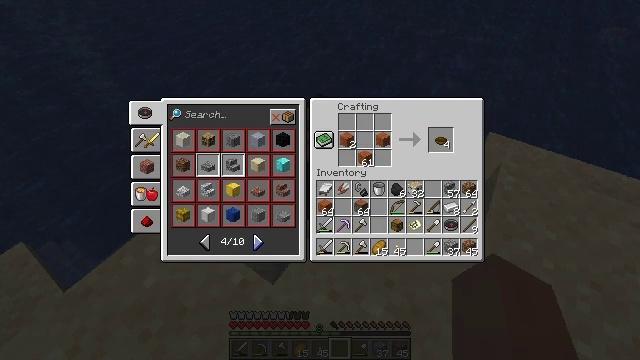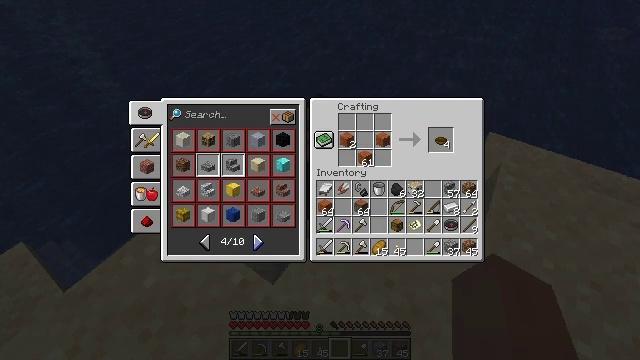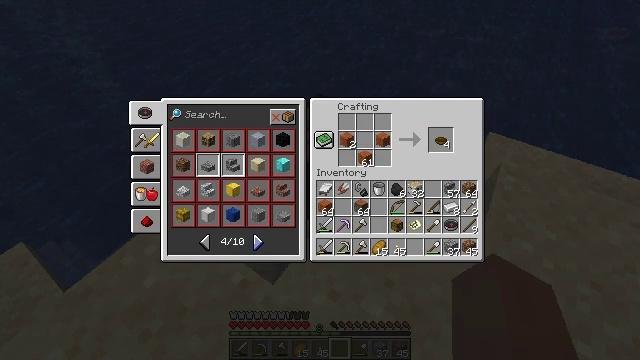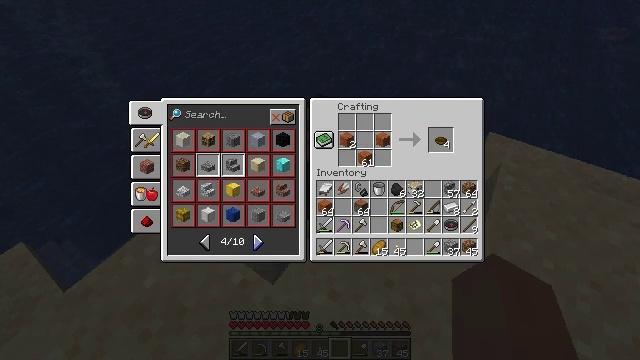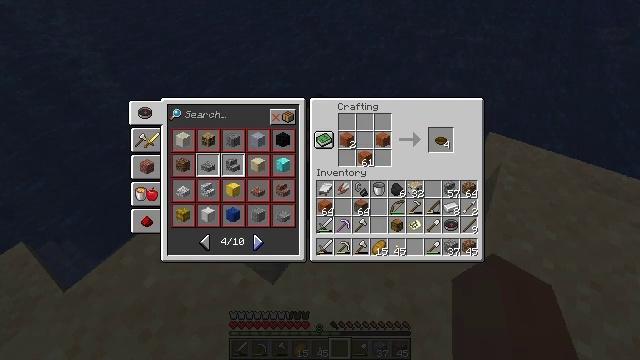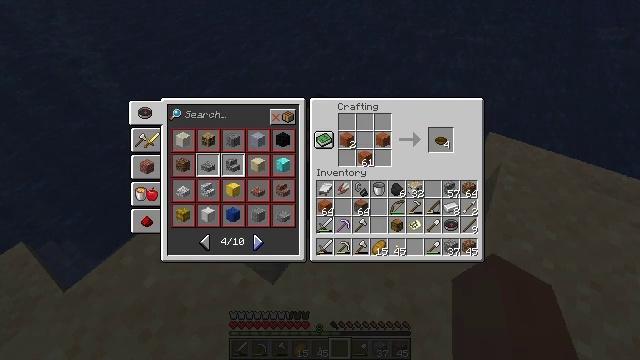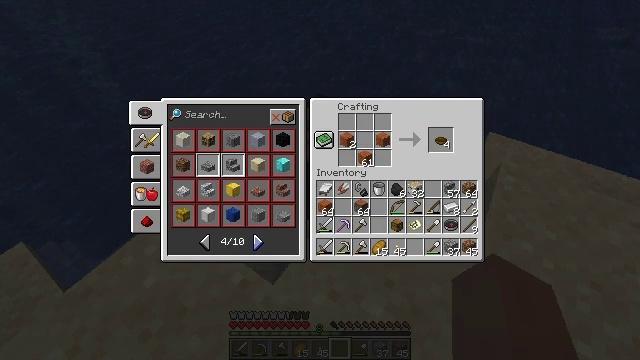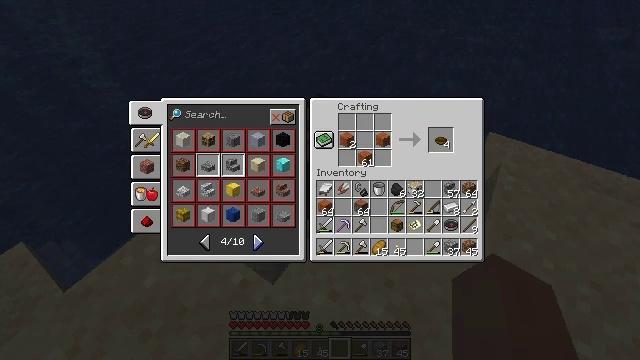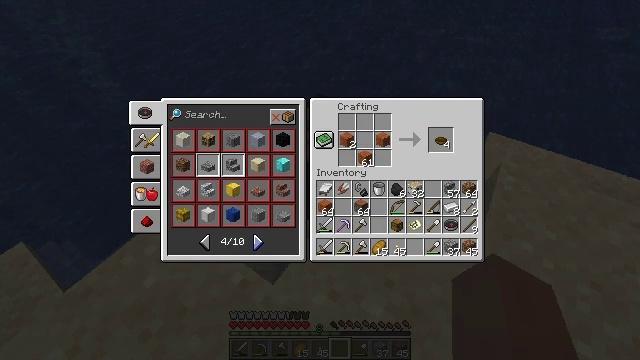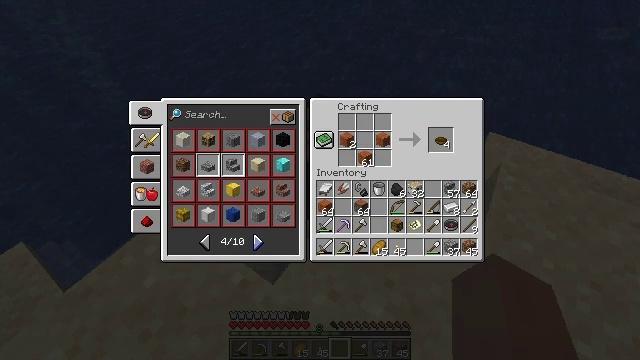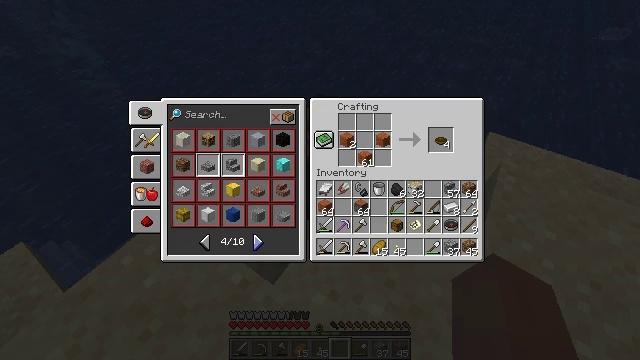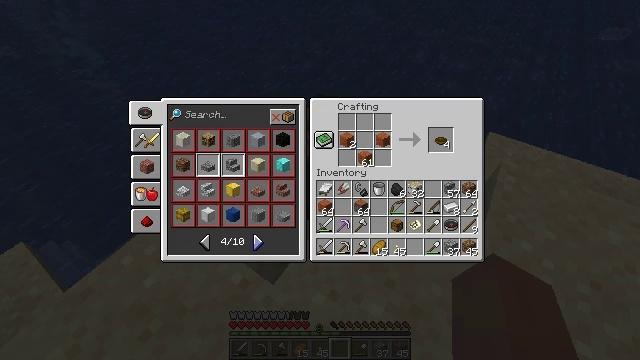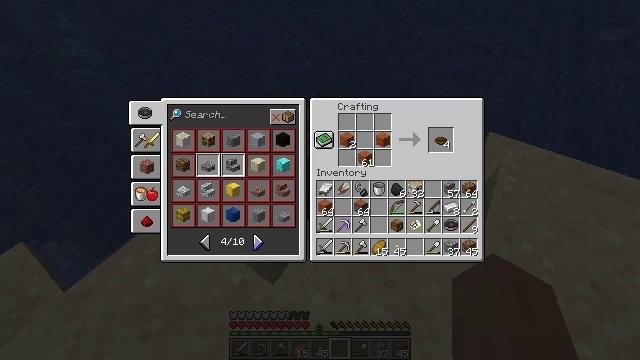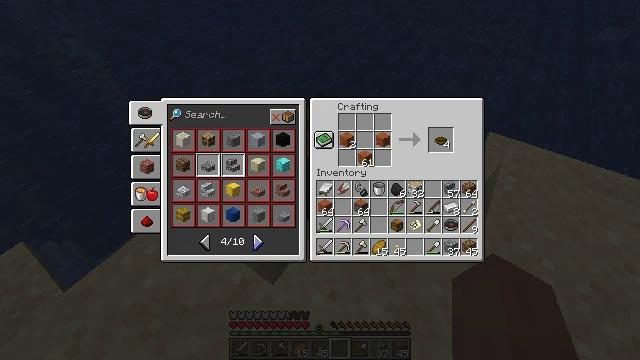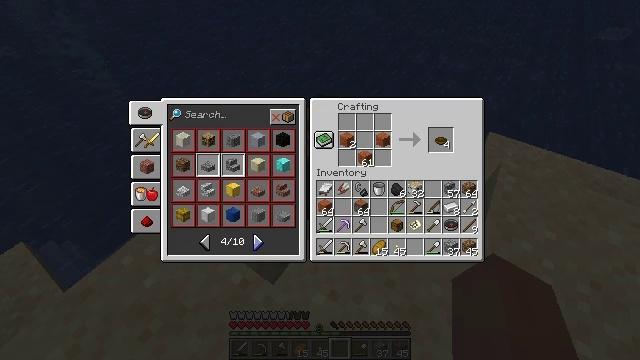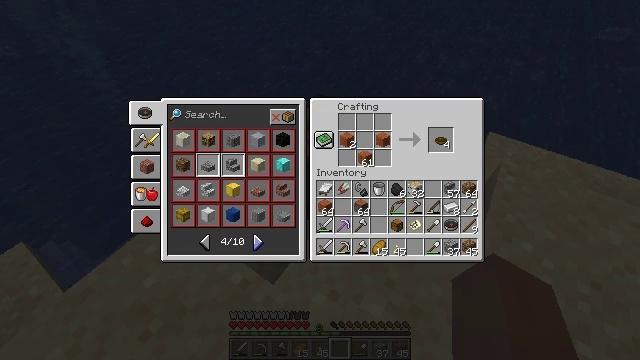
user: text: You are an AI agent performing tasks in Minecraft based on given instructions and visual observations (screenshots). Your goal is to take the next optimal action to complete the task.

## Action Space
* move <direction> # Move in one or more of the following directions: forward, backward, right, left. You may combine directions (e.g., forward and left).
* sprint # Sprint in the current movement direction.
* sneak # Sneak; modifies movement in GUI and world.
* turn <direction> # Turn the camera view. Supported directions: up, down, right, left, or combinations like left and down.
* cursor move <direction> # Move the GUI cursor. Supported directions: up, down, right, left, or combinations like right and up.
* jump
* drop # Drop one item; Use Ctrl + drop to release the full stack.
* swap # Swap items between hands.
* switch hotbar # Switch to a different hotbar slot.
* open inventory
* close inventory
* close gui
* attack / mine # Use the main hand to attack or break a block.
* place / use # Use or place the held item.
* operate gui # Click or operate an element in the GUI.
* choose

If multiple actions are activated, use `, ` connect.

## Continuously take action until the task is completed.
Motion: motion action
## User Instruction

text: Craft a acacia boat.
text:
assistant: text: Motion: no_op
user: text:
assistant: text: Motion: no_op
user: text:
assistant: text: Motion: no_op
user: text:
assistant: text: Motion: no_op
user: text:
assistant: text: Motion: no_op
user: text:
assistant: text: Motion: no_op
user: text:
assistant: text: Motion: no_op
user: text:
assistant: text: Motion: no_op
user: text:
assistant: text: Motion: no_op
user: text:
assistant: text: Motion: no_op
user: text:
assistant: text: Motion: no_op
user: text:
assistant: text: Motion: no_op
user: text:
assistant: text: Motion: no_op
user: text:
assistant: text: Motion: no_op
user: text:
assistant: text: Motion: no_op
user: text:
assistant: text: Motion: no_op
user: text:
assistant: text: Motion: no_op
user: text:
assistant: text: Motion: no_op
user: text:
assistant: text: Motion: no_op
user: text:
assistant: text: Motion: no_op
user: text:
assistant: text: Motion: no_op
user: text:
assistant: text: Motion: no_op
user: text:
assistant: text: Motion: no_op
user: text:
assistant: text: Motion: no_op
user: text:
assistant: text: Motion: no_op
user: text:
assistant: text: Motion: no_op
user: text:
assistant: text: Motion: no_op
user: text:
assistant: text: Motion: no_op
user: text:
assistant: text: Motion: no_op
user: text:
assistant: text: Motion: no_op